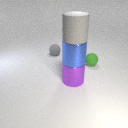
large blue metal cylinder below large gray rubber cylinder